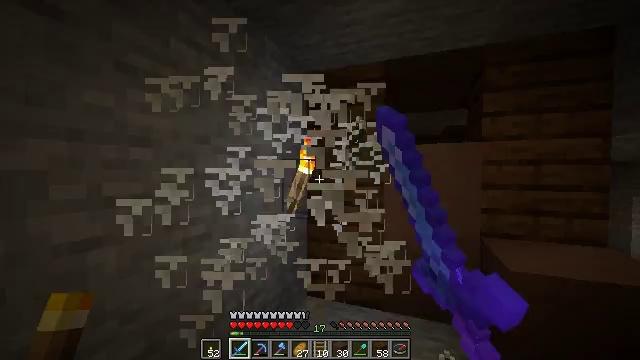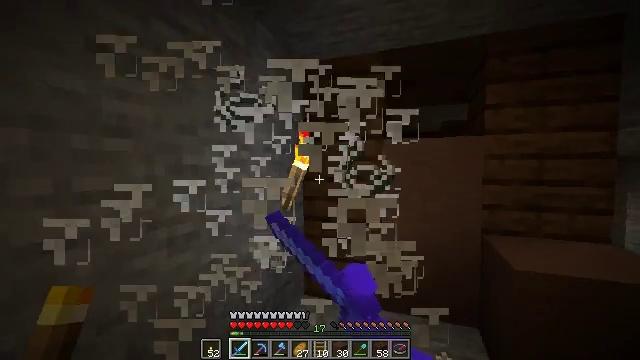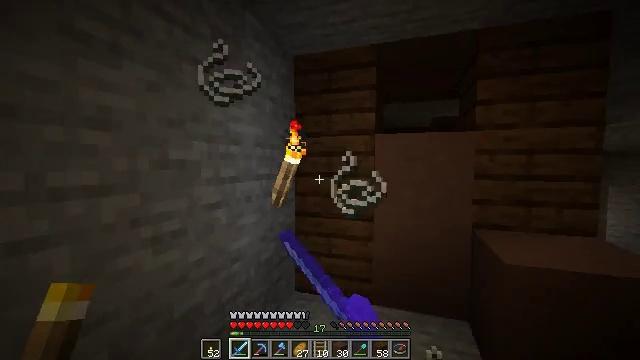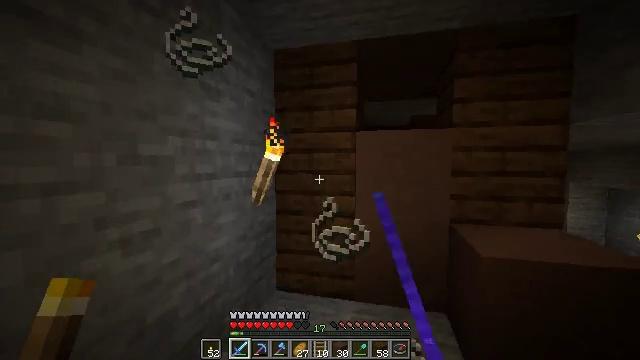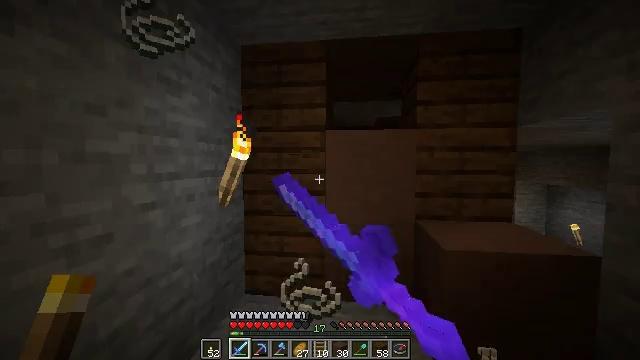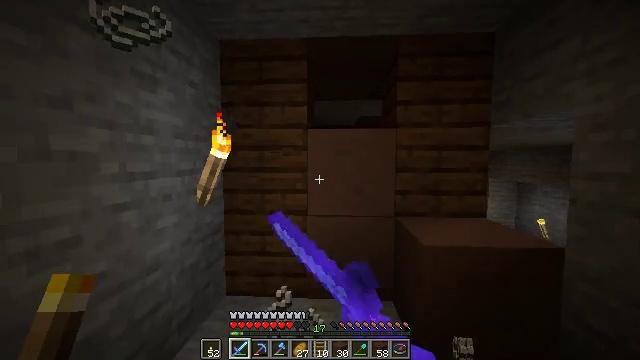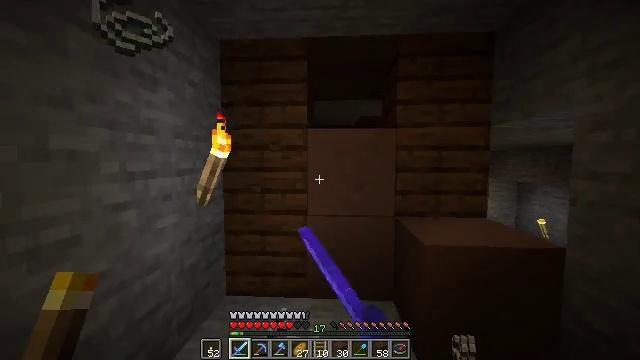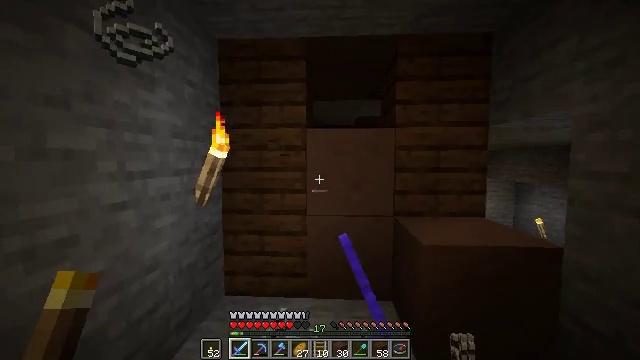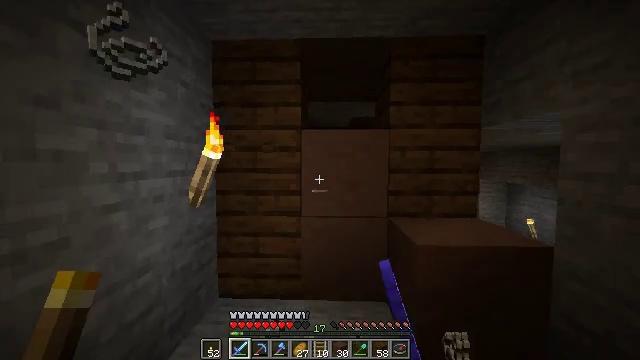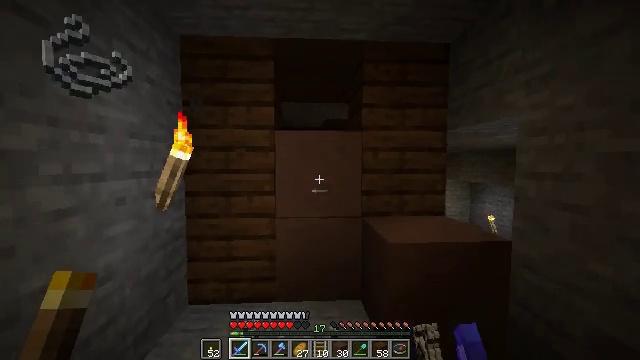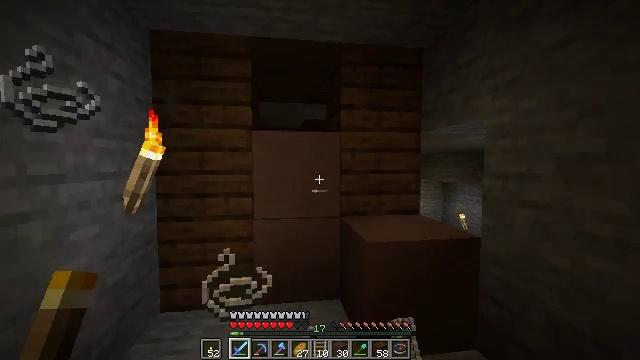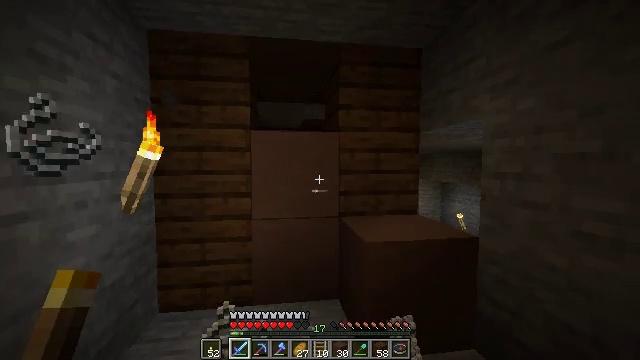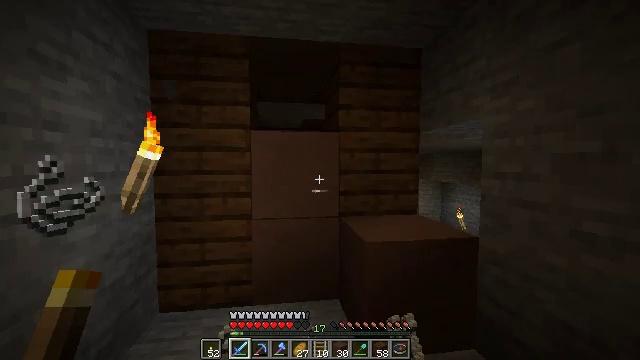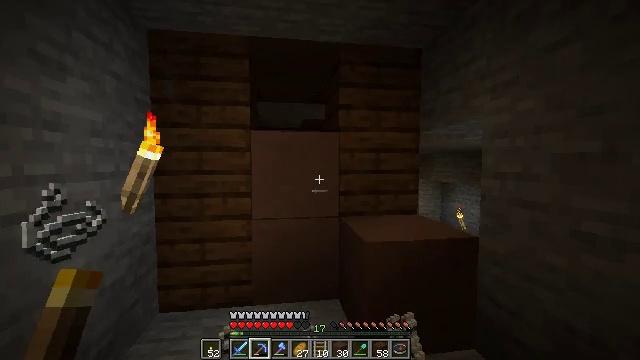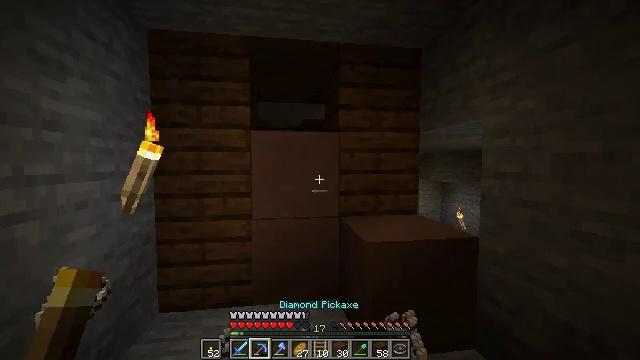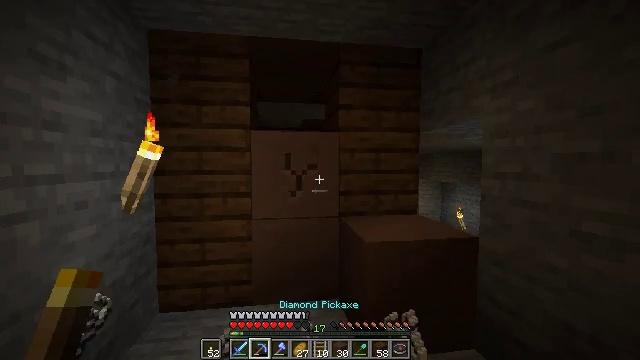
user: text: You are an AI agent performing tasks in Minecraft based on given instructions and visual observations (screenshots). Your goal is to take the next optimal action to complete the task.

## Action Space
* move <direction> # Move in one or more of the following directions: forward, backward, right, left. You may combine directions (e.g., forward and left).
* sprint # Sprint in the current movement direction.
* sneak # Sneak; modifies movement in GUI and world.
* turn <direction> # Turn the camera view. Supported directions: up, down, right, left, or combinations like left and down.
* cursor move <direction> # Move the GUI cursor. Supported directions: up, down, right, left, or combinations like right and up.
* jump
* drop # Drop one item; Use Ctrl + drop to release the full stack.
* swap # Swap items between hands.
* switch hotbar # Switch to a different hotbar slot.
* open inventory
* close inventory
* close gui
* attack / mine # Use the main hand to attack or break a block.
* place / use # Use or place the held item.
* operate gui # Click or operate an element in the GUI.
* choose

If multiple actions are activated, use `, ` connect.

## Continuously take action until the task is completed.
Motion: motion action
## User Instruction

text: Break the brown terracotta for materials.
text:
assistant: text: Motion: attack / mine
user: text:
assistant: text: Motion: turn right, attack / mine
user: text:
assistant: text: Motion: turn right, attack / mine
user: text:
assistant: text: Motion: turn right, attack / mine
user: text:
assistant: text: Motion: turn right, attack / mine
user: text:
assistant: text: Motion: attack / mine
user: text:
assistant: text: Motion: no_op
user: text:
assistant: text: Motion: turn right
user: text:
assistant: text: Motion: turn right
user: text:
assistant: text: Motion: turn right
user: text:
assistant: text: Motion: no_op
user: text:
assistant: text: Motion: no_op
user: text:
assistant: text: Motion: switch to hotbar 2
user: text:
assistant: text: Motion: switch to hotbar 2
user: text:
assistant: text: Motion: attack / mine, switch to hotbar 2
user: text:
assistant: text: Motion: attack / mine
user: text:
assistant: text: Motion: attack / mine
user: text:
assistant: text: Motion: attack / mine
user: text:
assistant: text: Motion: attack / mine
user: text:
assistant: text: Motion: attack / mine
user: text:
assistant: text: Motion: attack / mine
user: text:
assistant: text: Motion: attack / mine
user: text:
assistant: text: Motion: attack / mine
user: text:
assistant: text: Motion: turn right and down, attack / mine
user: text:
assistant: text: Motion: turn right and down, attack / mine
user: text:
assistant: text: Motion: attack / mine
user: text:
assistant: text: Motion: attack / mine
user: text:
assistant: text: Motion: attack / mine
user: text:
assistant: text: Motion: attack / mine
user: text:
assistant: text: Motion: attack / mine